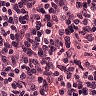
Metastatic tissue present: no